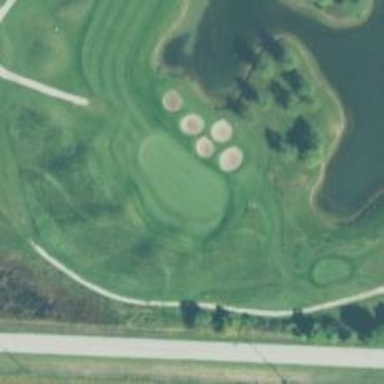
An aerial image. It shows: Golf hole.